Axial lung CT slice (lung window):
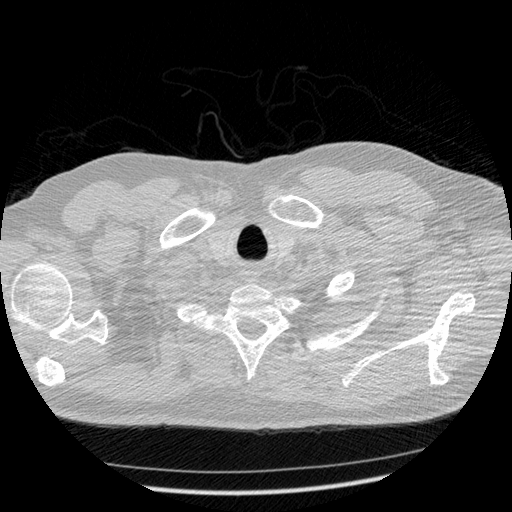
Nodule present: no